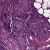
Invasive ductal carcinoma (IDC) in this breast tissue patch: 1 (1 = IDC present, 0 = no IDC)